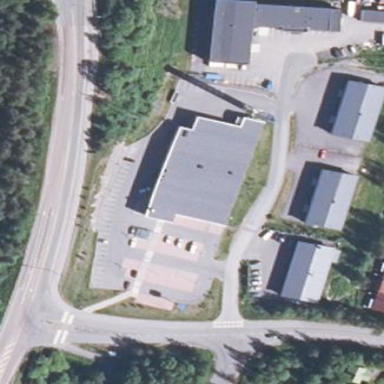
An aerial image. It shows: Retail building.